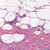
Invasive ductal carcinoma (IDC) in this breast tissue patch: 0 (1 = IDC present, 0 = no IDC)